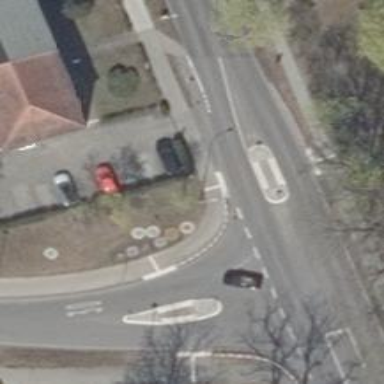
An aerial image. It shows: Footway.